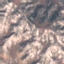
Land use / land cover class: HerbaceousVegetation